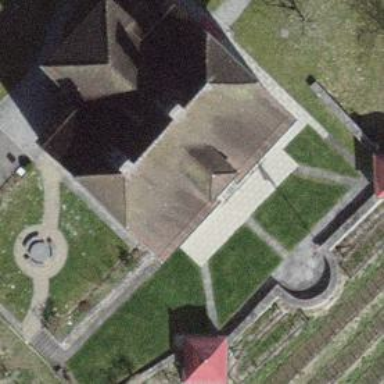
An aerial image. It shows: Churchyard.